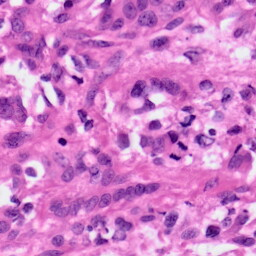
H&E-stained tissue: Ovarian